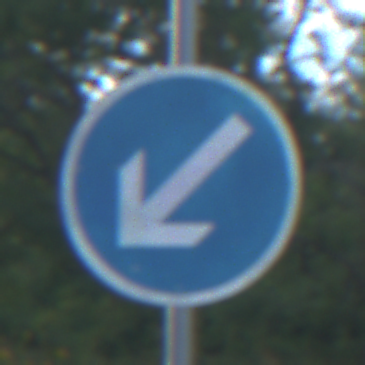
Verkehrszeichen: VorgeschriebeneVorbeifahrtLinks
Umgebung: Outdoor, Nature
Tageszeit: MorningAfternoon
Wetter: PartlyCloudy
Licht: Natural
Jahreszeit: NotSpecified
Kontrast: MediumContrast